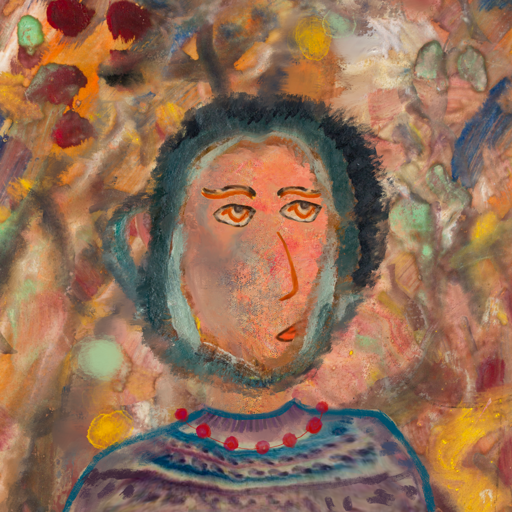
Background: Mother_And_Son_Mother, Head And Neck Side: Irani, Face Side: Experience, Bust: HillGirl, Hair Side: Boggyland, Head Accessory: Blank, Second Necklace: Blank, Necklace: Irani_3, Baby: Blank